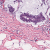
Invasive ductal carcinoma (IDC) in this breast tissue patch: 1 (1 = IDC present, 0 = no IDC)